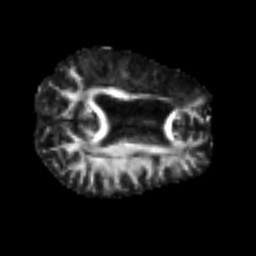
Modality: FA
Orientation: axial
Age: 46
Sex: male
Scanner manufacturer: siemens
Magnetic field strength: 3 T
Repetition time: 4.999 s
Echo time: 0.07946 s